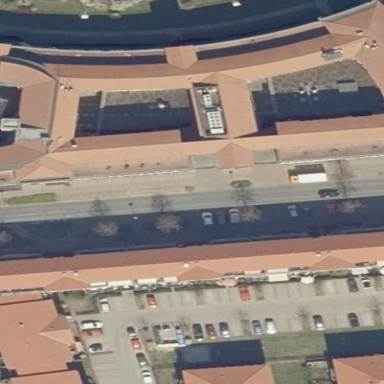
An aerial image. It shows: Office building.